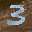
Label: 3